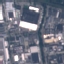
Label: Industrial